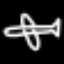
Label: airplane